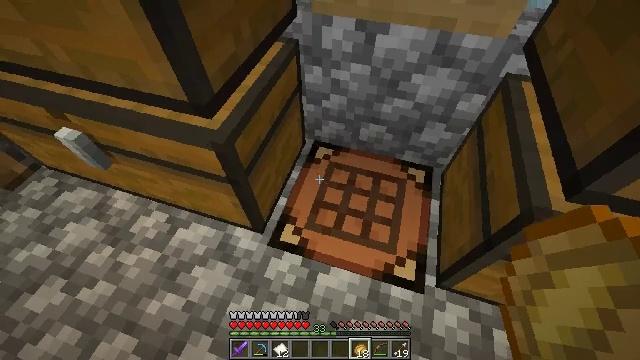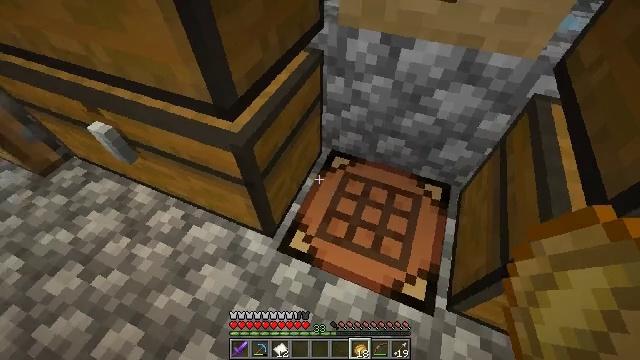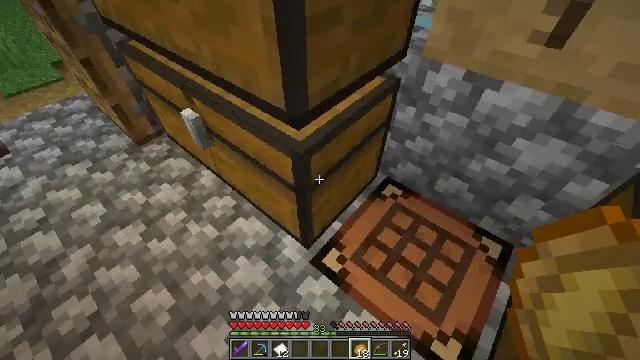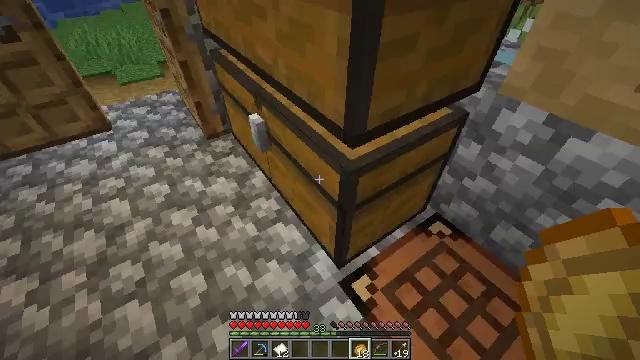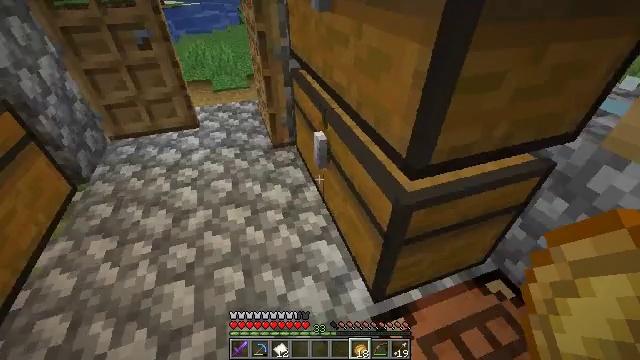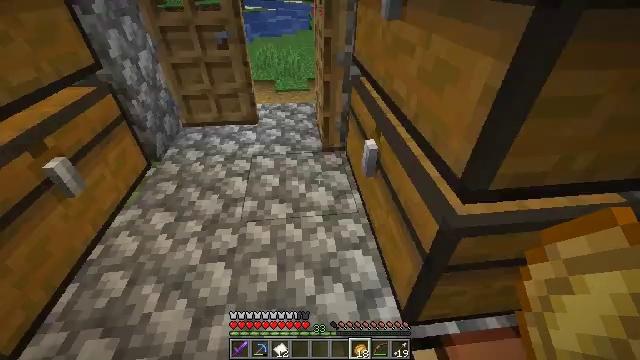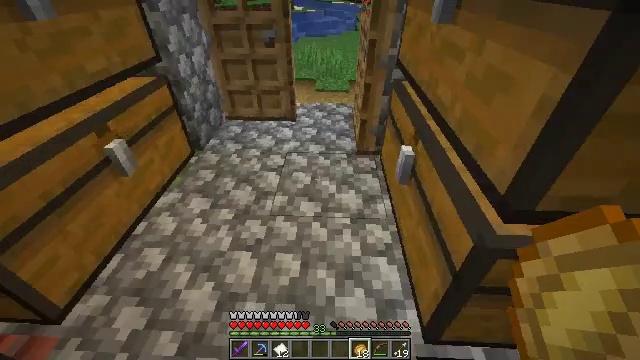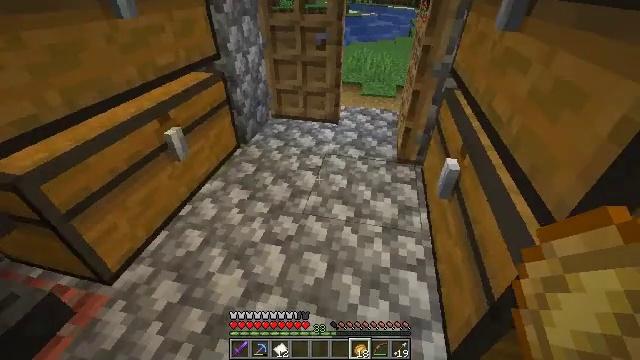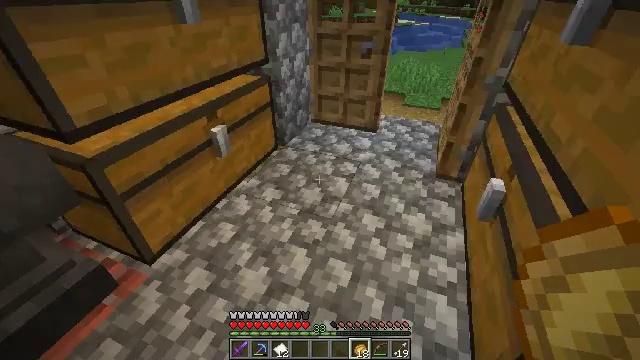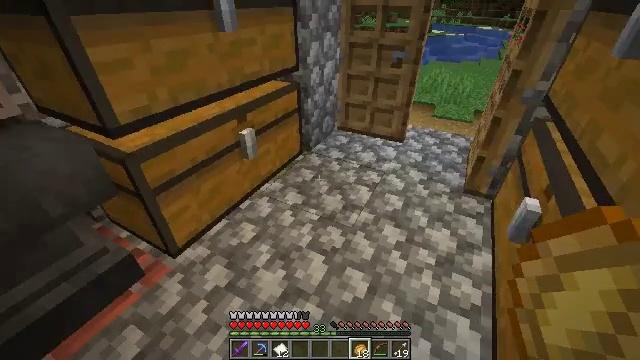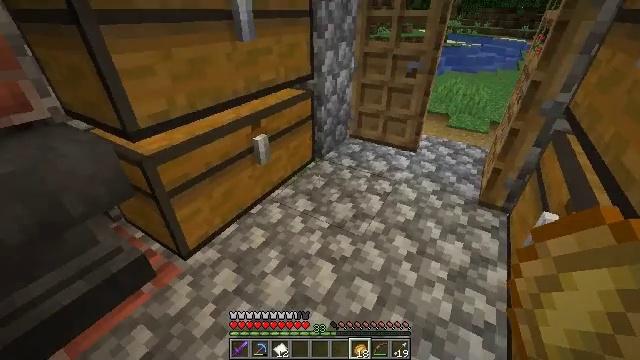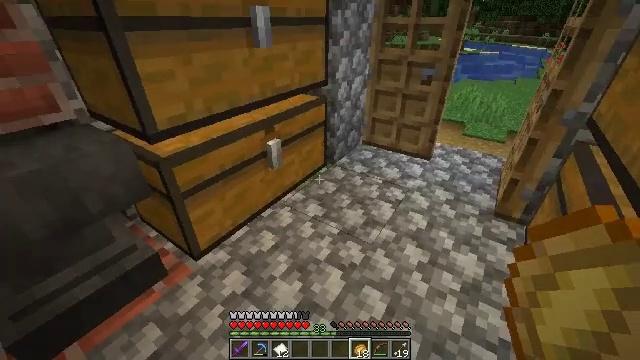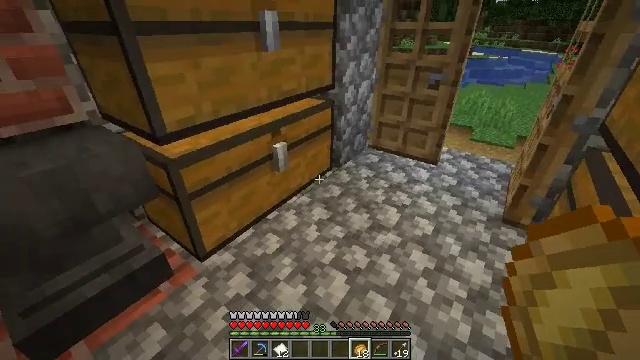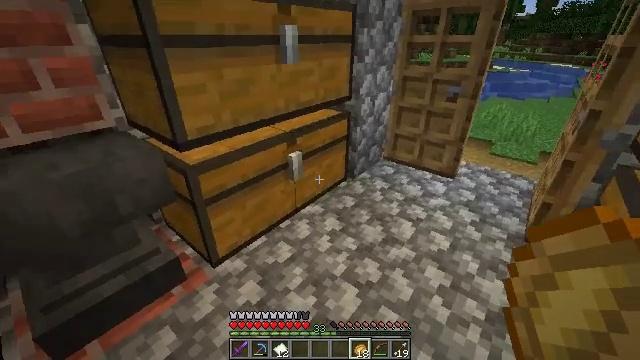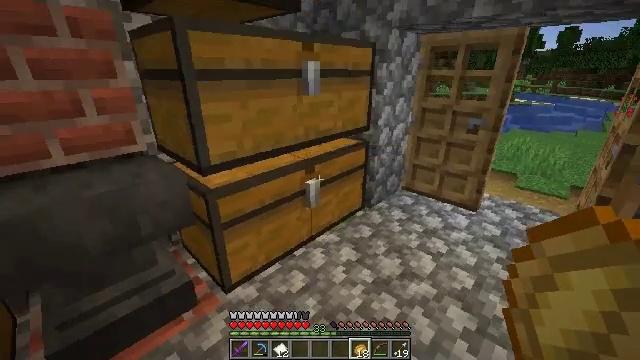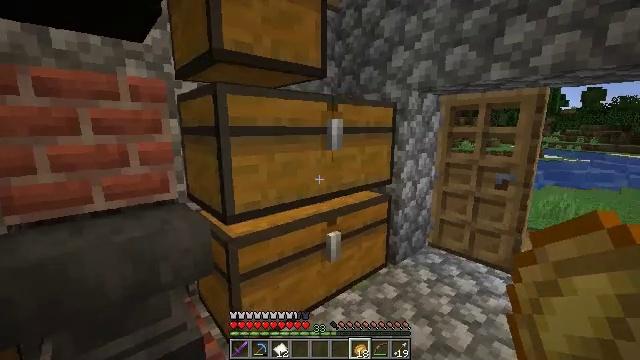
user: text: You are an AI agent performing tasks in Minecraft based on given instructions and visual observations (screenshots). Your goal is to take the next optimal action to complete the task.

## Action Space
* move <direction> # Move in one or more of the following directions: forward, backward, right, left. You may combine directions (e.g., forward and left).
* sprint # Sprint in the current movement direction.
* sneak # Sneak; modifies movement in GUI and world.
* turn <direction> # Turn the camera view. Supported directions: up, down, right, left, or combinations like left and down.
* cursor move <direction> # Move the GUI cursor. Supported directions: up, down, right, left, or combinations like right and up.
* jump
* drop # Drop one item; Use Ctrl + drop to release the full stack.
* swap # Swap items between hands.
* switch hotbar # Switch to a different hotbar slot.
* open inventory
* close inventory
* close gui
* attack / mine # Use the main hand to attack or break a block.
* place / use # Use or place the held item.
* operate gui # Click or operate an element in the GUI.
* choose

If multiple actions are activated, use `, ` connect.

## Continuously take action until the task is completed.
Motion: motion action
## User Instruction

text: Craft a fletching table.
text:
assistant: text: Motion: turn left and up
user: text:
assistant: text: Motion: turn left and up
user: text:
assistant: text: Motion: turn left and up
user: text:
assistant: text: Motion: turn left and up
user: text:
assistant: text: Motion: turn left and up
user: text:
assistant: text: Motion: turn left
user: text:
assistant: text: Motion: turn left
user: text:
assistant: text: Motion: turn left and up
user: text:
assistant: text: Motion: turn left and up
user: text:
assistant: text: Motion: turn left and up
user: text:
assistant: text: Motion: turn left and up
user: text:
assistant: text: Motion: turn left
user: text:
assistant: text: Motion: turn left and up
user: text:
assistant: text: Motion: turn left and up
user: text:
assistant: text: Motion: turn left and up
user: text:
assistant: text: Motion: turn left and up
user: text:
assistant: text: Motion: use / place
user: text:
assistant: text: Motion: use / place
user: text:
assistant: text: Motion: use / place
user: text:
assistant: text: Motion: no_op
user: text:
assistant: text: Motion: no_op
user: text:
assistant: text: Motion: open gui
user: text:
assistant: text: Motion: no_op
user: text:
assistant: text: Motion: no_op
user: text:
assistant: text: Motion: no_op
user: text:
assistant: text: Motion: cursor move up
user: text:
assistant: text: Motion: cursor move up
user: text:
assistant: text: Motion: no_op
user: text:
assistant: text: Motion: no_op
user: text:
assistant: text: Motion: no_op